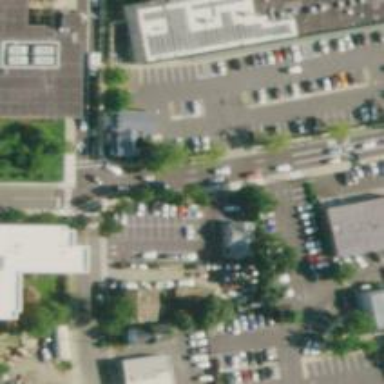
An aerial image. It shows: Car rental service.